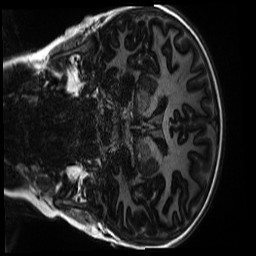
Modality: MP2RAGE
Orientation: coronal
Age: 9
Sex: female
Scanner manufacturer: siemens
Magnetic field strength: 3 T
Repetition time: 4 s
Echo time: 0.00303 s